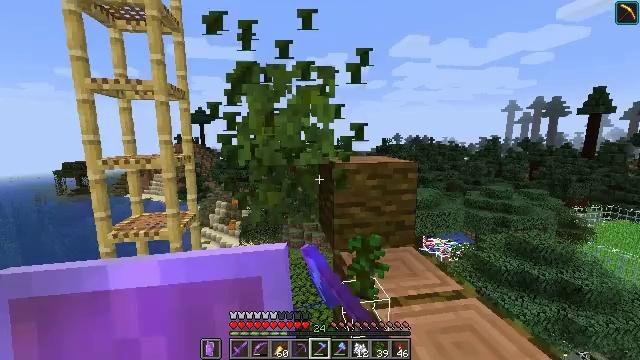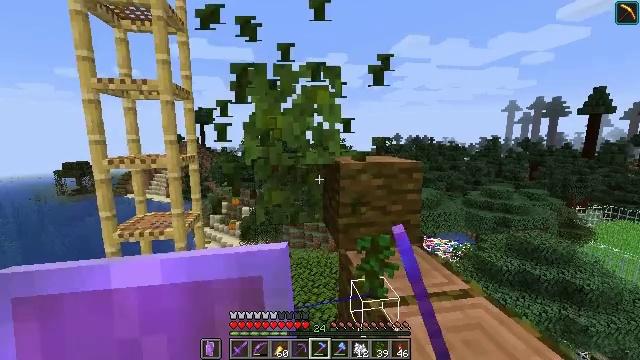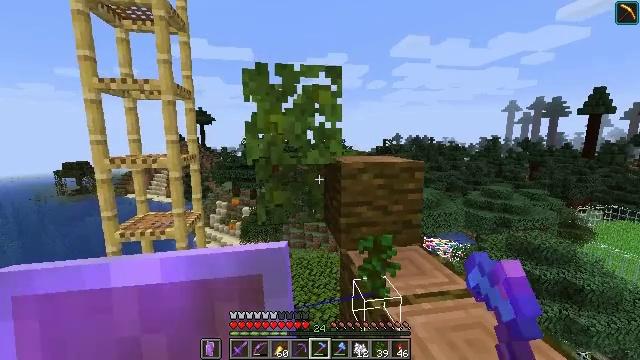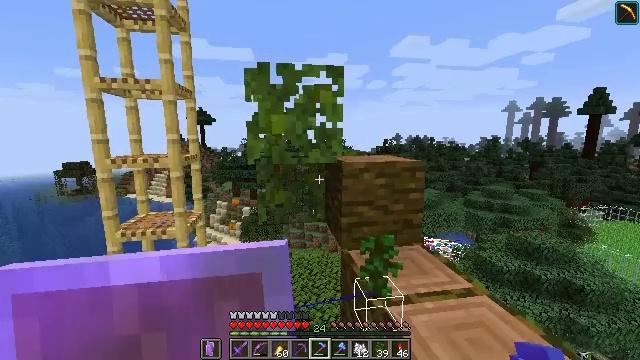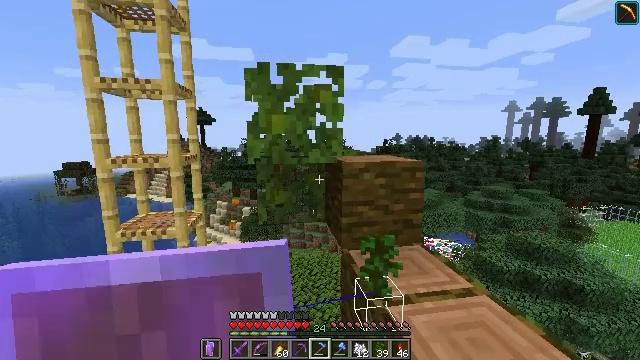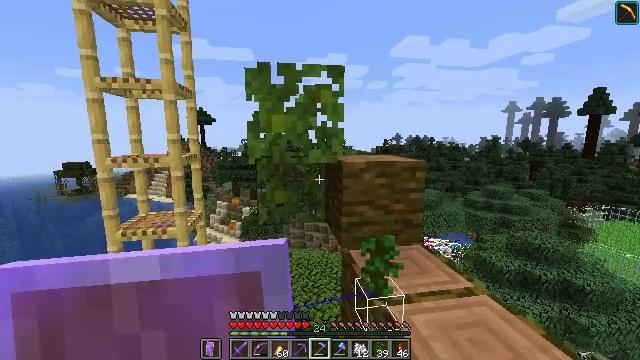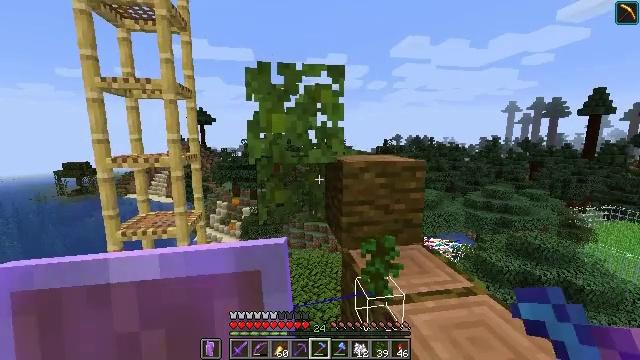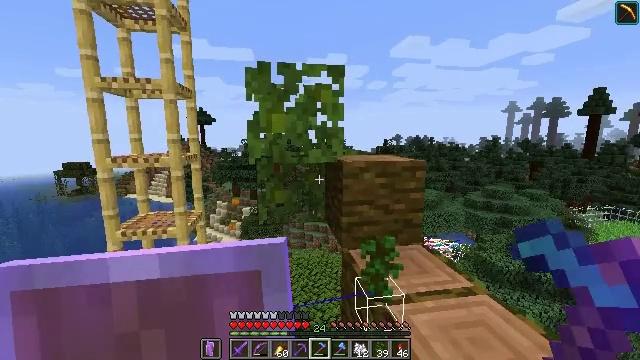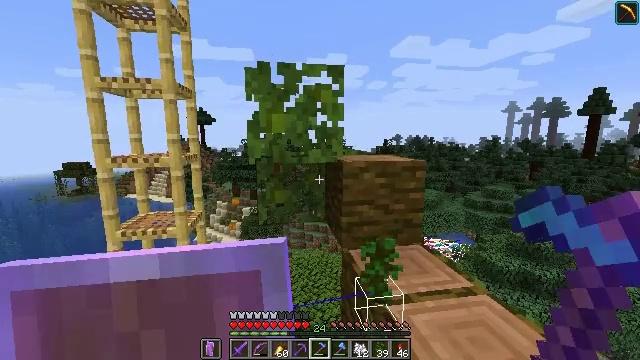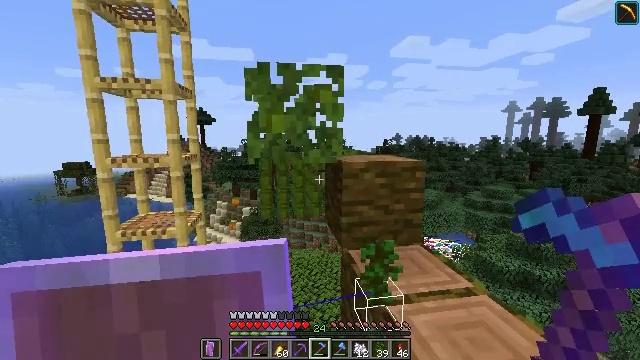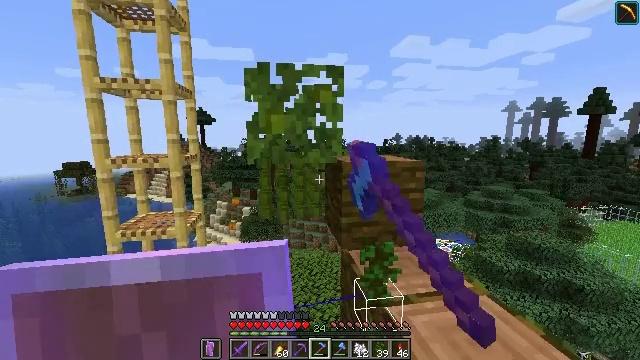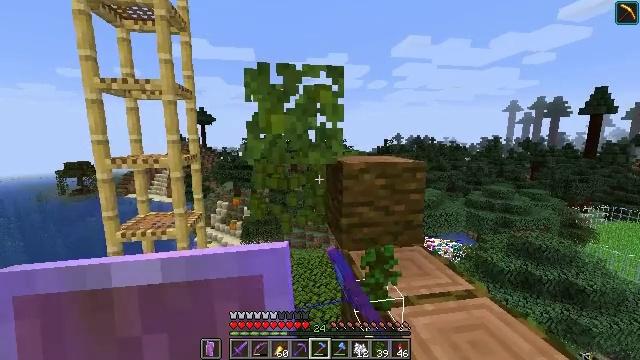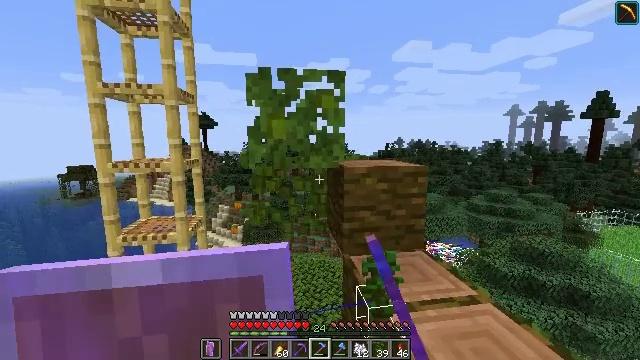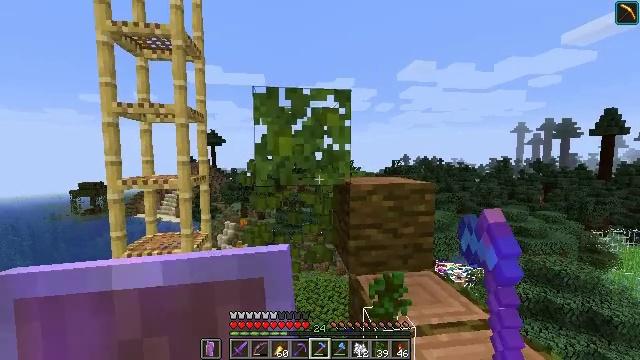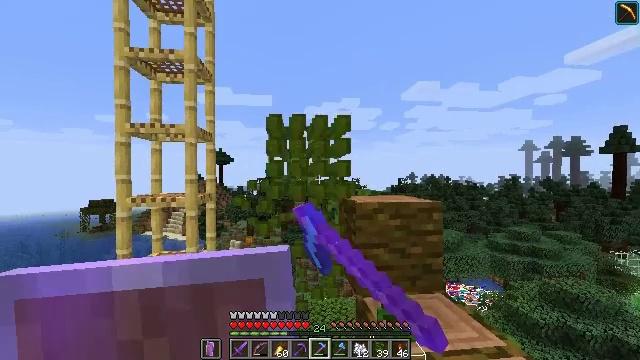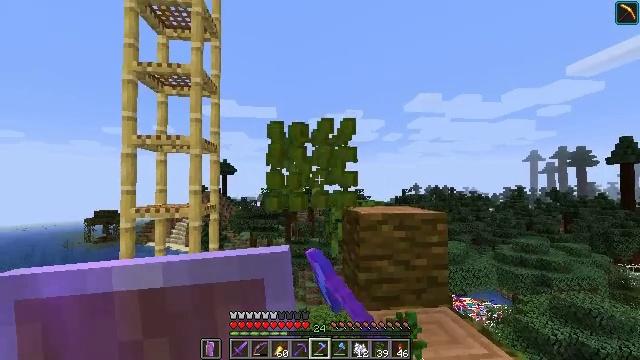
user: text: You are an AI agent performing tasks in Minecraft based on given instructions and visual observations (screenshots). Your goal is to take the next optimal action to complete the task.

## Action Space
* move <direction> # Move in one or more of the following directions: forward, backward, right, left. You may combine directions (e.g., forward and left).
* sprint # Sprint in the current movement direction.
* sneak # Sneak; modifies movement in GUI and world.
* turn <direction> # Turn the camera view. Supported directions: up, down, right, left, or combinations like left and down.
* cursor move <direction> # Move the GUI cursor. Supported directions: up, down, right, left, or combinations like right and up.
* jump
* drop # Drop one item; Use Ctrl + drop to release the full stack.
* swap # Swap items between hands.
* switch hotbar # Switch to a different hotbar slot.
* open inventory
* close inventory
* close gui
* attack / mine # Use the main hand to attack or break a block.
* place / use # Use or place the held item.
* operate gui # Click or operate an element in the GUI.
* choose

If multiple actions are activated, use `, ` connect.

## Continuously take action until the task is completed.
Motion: motion action
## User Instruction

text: Gather jungle leaves from the tree.
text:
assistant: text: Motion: sneak
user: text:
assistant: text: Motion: sneak
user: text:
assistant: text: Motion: sneak
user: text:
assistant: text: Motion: sneak
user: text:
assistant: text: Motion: sneak
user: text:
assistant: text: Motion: sneak
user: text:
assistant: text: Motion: sneak
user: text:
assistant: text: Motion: move forward, sneak
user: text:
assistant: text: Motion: move forward, sneak, attack / mine
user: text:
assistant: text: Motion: move forward, sneak, attack / mine
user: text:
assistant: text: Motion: move forward, sneak, attack / mine
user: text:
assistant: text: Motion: move forward, sneak, attack / mine
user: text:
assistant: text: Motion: move forward, sneak, turn left and up, attack / mine
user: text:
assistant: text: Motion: move forward, sneak, turn left and up, attack / mine
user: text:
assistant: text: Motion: move forward, sneak, turn up, attack / mine
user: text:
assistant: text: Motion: move forward, sneak, attack / mine
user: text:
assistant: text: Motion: move forward, sneak, attack / mine
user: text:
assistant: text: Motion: move forward, sneak, attack / mine
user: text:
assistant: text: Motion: move forward, sneak, attack / mine
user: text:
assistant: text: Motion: move forward, sneak, attack / mine
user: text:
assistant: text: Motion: move forward, sneak, attack / mine
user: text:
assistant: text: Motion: move forward, sneak, turn down, attack / mine
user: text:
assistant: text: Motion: move forward, sneak, turn down, attack / mine
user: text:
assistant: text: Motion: move forward, sneak, turn down, attack / mine
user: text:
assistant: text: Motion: move forward, sneak, attack / mine
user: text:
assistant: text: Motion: move forward, sneak, attack / mine
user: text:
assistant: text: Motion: sneak, attack / mine
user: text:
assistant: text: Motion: sneak, attack / mine
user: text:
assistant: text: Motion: sneak, attack / mine
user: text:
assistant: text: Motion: sneak, attack / mine